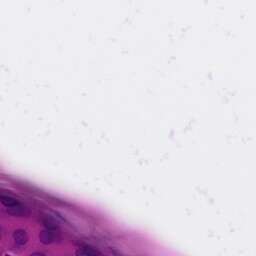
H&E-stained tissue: Skin